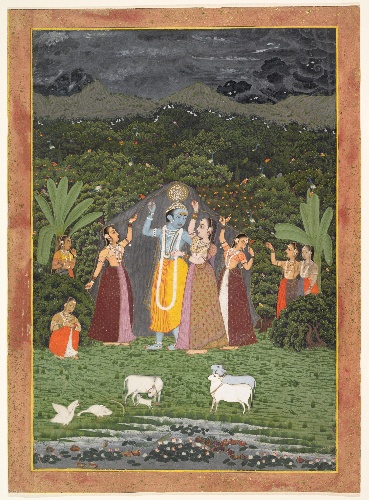
Date: 1760
Object type: Painting
Classification: Paintings
Medium: Ink, opaque watercolor, and gold on paper
Culture: India (Rajasthan, Jaipur)
Dimensions: 13 3/4 x 9 3/8 in. (34.9 x 23.8 cm)
Department: Asian Art
Credit line: Purchase, Mr. and Mrs. John Wiley and Cynthia Hazen Polsky Gifts, and Rogers Fund, 1991
Accession year: 1991
Repository: Metropolitan Museum of Art, New York, NY
Tags: Women|Cows|Krishna|Hinduism|Birds